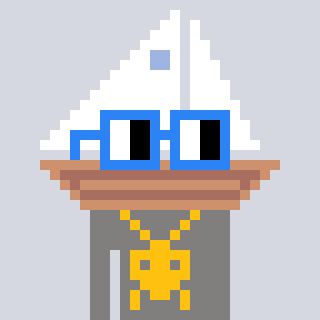
a pixel art character with square blue glasses, a sailboat-shaped head and a bluegrey-colored body on a cool background